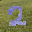
Label: 2